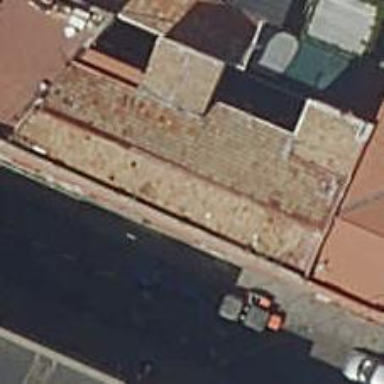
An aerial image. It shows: Restaurant.